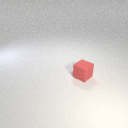
small red rubber cube